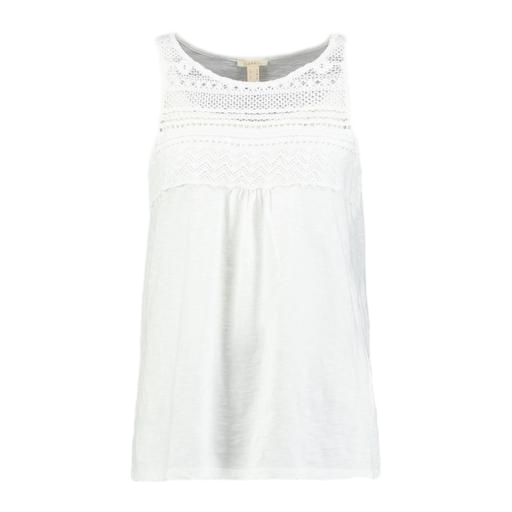
white lace yoke tank, white lace tank top, white tank top, white background